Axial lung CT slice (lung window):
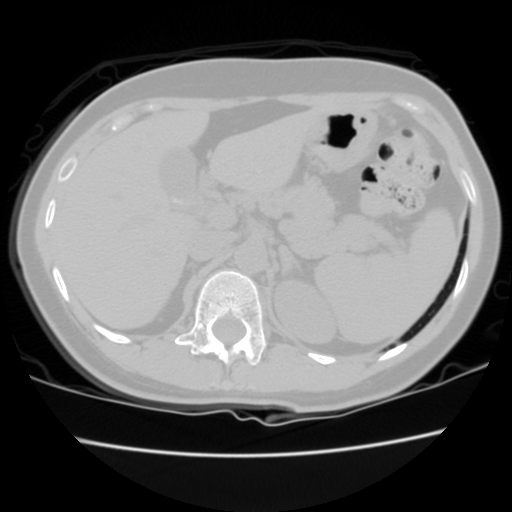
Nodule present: no